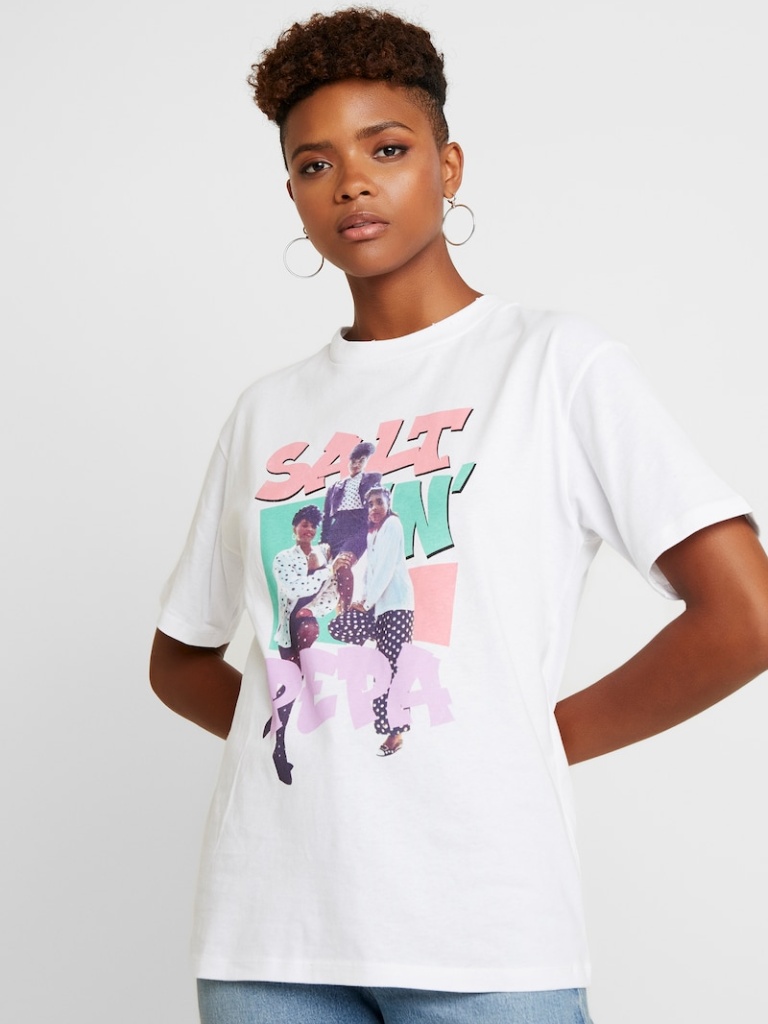
cotton relaxed short sleeve hip length Untucked crew t-shirt